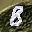
Label: 8